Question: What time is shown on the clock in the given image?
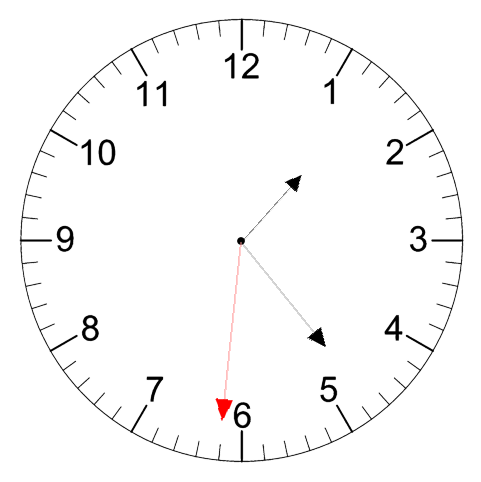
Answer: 01:23:31